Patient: sex M, age 70
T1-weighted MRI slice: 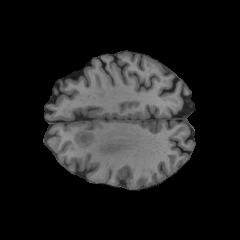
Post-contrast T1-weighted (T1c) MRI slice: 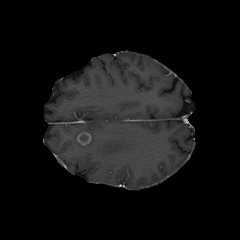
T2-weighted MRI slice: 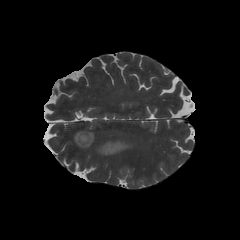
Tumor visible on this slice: yes
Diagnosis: Glioblastoma, IDH-wildtype
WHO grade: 4